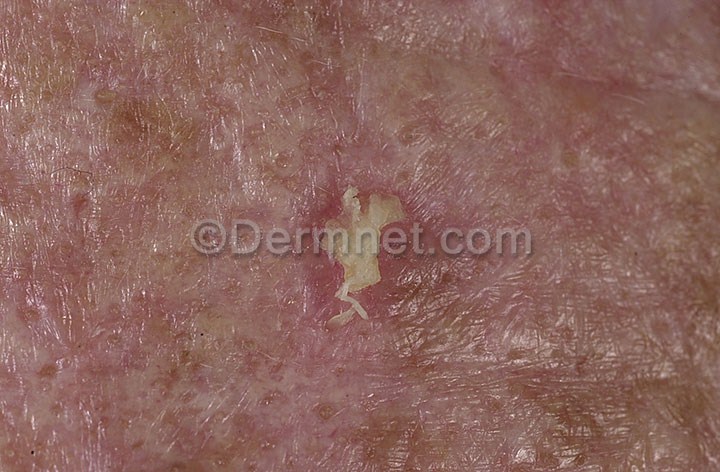
Disease: Actinic Keratosis Basal Cell Carcinoma and other Malignant Lesions